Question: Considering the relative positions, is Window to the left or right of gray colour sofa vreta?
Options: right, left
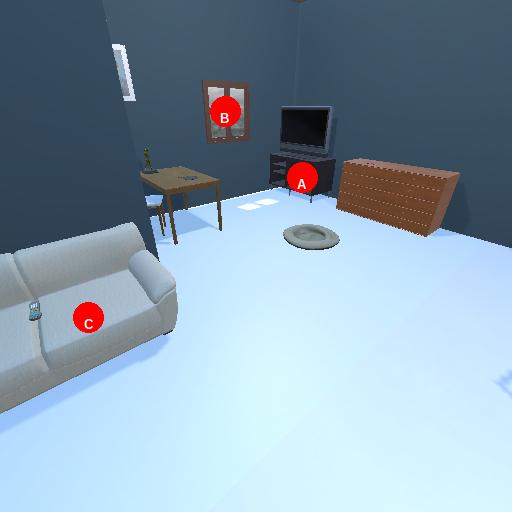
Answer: right